Interaction volume radius: 5 \u00c5
Interaction volume height: 10 \u00c5
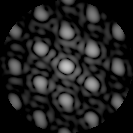
Disorder parameter: 0.187